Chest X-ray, AP view. Patient: 42 years old, sex M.
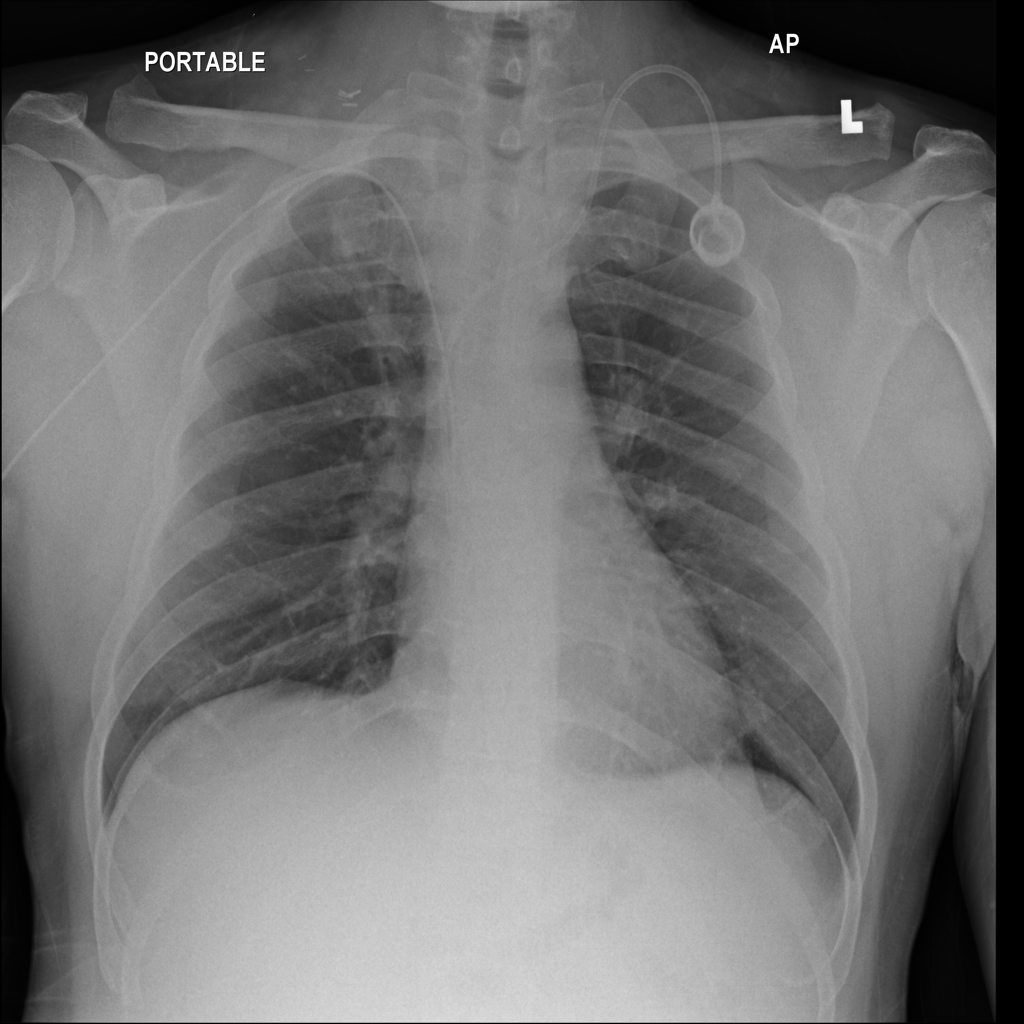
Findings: No Finding